Question: I need to perform a 'memmove()'-style operation with pointers that are tuned to overlapping arrays. More precisely, I need to copy 'b(:)' into 'a(:)'.

In C programming language I would have called 'memmove(a, b, N)'. But, as far as I know, Fortran Standard is very strict when it comes to pointer aliasing.
So, which of the following three options is safe to use (according to the Standard), and which would result in undefined behaviour:
- - -
?
'''
program ptr
implicit none
integer, parameter :: ARRAY_SIZE = 10, N = 6
integer, target :: array(ARRAY_SIZE)
integer, dimension(:), pointer :: a, b
integer :: i
a => array(1: N)
b => array(3: N+2)
! Option 1
a(1: N) = b(1: N)
! Option 2
do i = 1, N
a(i) = b(i)
end do
! Option 3
call foobar(a, b, N)
contains
subroutine foobar(a, b, length)
integer, dimension(:), intent(out) :: a
integer, dimension(:), intent(in) :: b
integer, intent(in) :: length
a(1: length) = b(1: length)
end subroutine foobar
end program ptr
'''
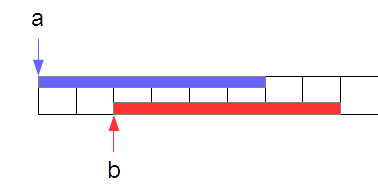
Answer: Options 1 and 2 are OK, the compiler knows that pointers can alias.
The subroutine is OK per se, but you cannot pass there two aliased arguments, that is indeed against the standard (undefined behaviour is a C term). You can make the arguments 'pointer', then aliasing is possible and the program will be standard conforming.
'''
integer, dimension(:), pointer :: a
integer, dimension(:), pointer :: b
'''
I also deleted the intents, because they relate to the pointer association status, not to the target value, as IanH commented. Also, Fortran2003 is required for them.